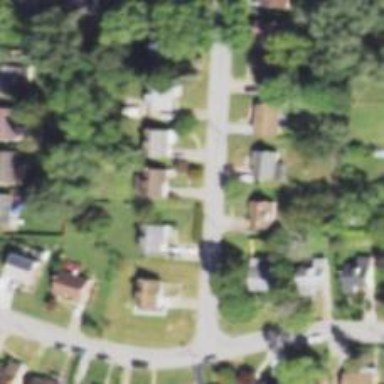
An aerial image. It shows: Driveway.